Question: Let's look at this example database:

As we can see, person depends on the city (person.city_id is a foreign key). I don't delete rows, I just set them inactive (active=0). After setting city inactive, how can I automatically set all persons who are dependent on this city inactive? Is there a better way than writing triggers?
EDIT: I am interested only in setting person's rows inactive, not setting them active.
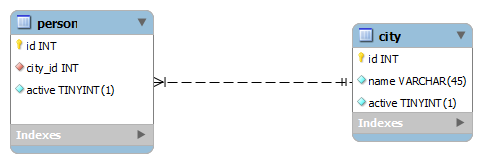
Answer: Here's a solution that uses cascading foreign keys to do what you describe:
'''
mysql> create table city (
id int not null auto_increment,
name varchar(45),
active tinyint,
primary key (id),
unique key (id, active));
mysql> create table person (
id int not null auto_increment,
city_id int,
active tinyint,
primary key (id),
foreign key (city_id, active) references city (id, active) on update cascade);
mysql> insert into city (name, active) values ('New York', 1);
mysql> insert into person (city_id, active) values (1, 1);
mysql> select * from person;
+----+---------+--------+
| id | city_id | active |
+----+---------+--------+
| 1 | 1 | 1 |
+----+---------+--------+
mysql> update city set active = 0 where id = 1;
mysql> select * from person;
+----+---------+--------+
| id | city_id | active |
+----+---------+--------+
| 1 | 1 | 0 |
+----+---------+--------+
'''
Tested on MySQL 5.5.31.